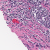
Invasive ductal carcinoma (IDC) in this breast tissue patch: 0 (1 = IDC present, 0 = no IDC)